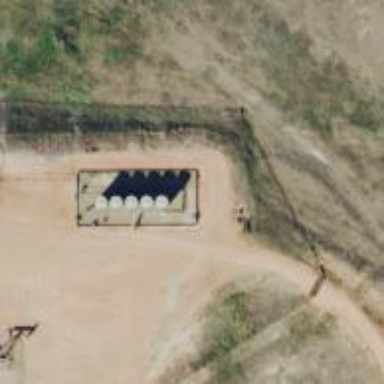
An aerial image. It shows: Storage tank that is man-made.